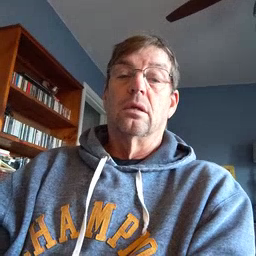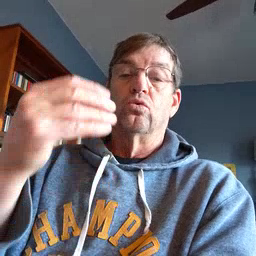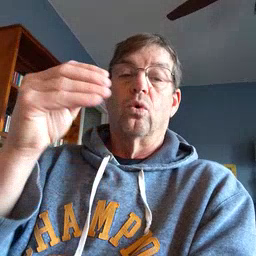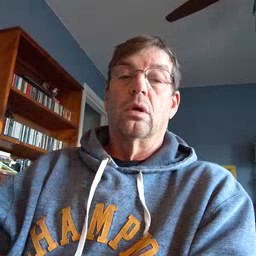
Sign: store